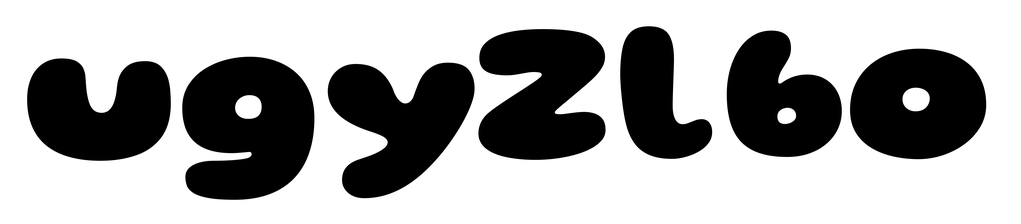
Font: Gluten_Black